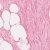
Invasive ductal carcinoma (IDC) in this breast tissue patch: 0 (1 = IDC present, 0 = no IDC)